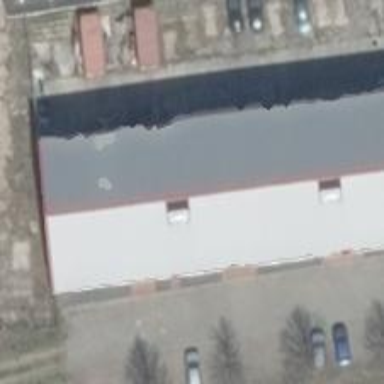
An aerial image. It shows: Car repair shop.